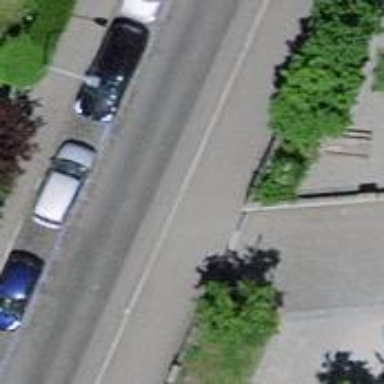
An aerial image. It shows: Kerb barrier.